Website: crate-barrel
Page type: cart
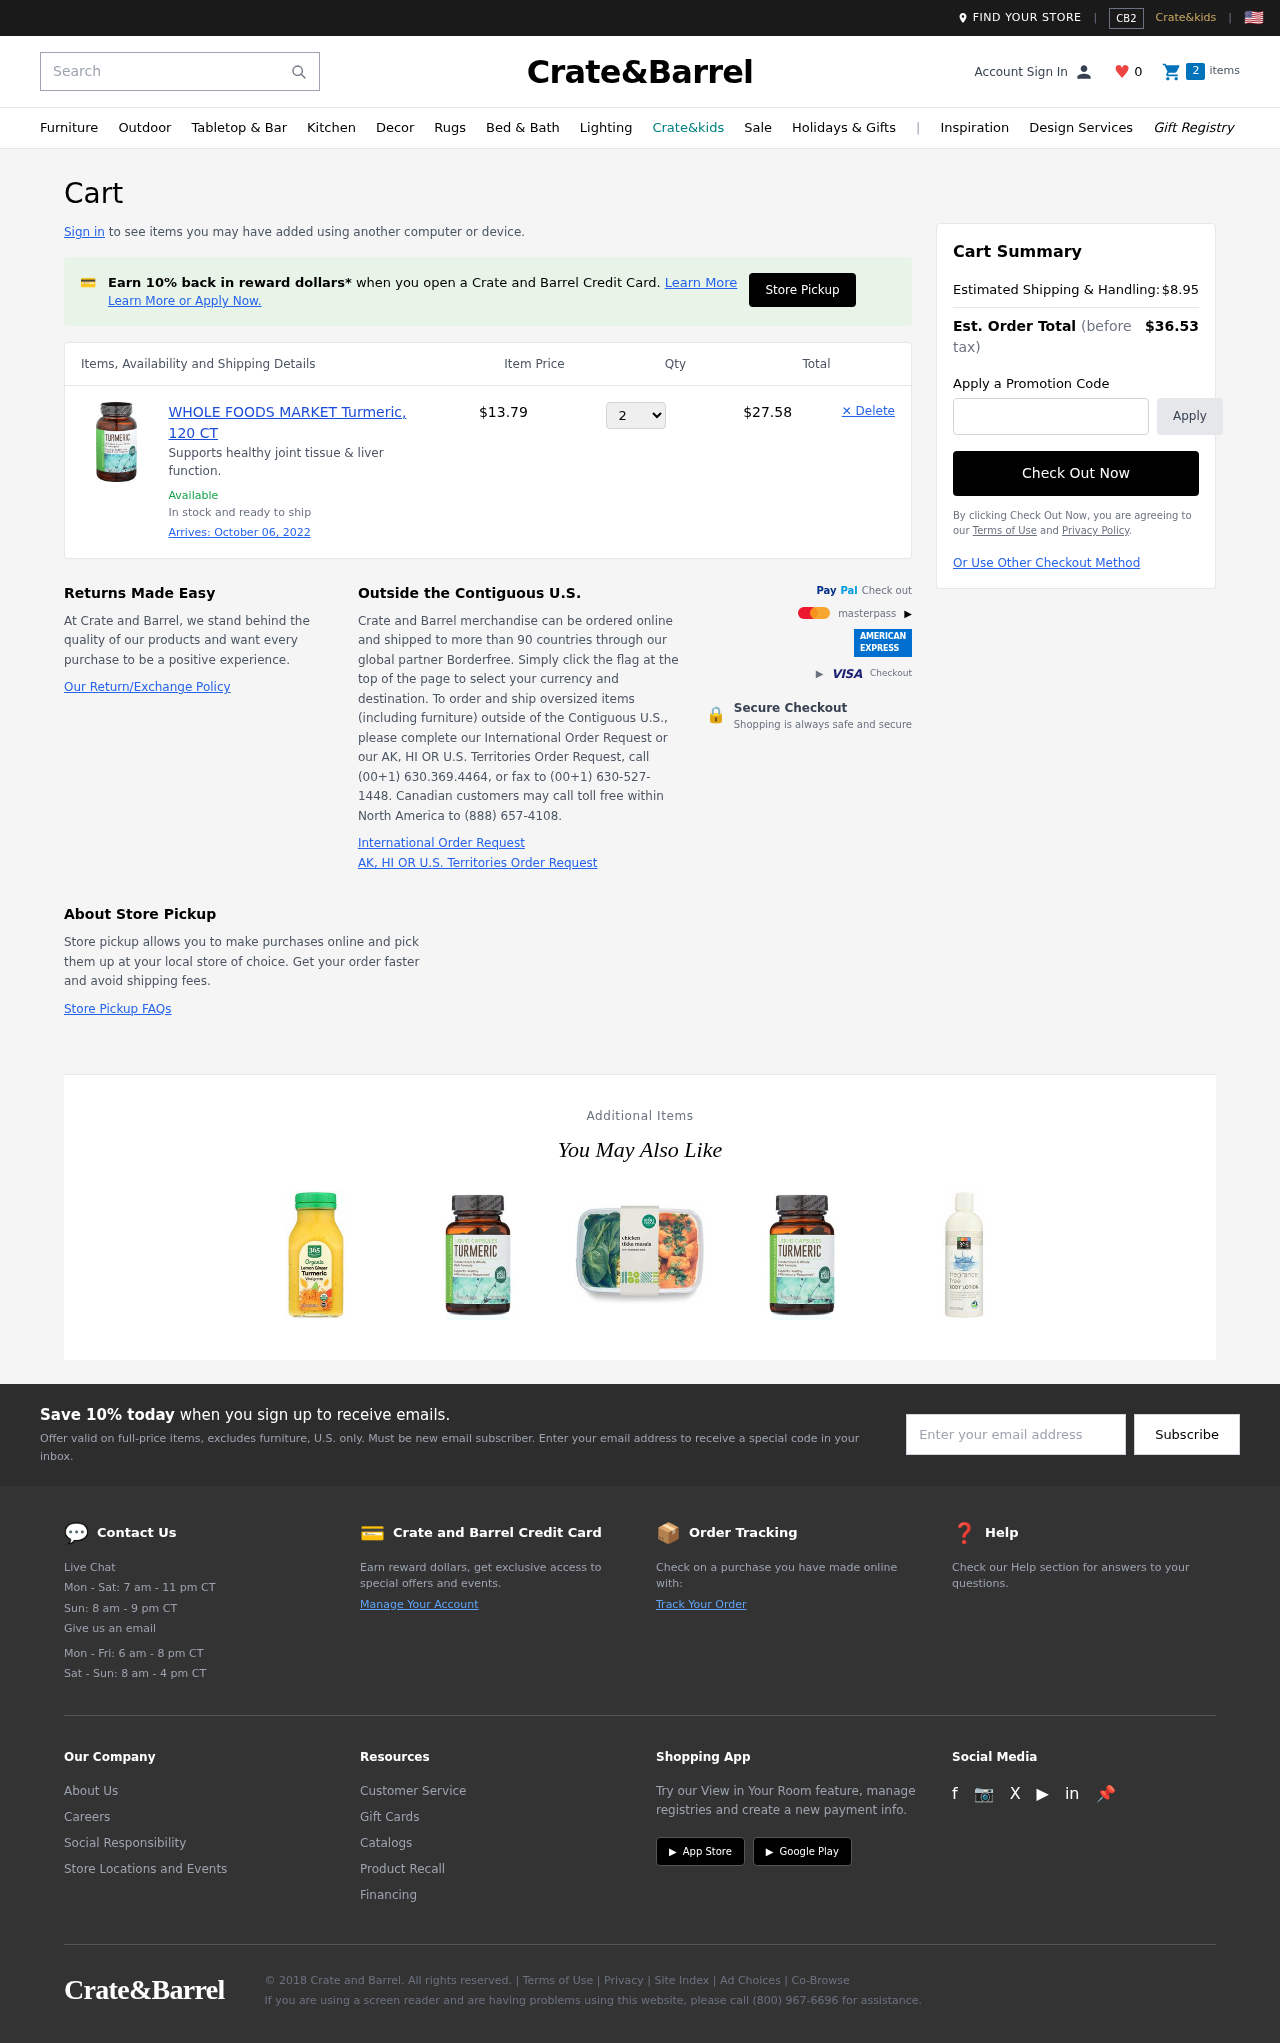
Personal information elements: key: PII_PROMO_CODE
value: SAVE67
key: PII_EMAIL
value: jonathan.wagner@gmail.com
Product elements: key: PRODUCT1_DESC
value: Supports healthy joint tissue & liver function.
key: PRODUCT1_NAME
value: WHOLE FOODS MARKET Turmeric, 120 CT
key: PRODUCT1_PRICE
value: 13.79
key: PRODUCT1_QUANTITY
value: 2
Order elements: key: ORDER_DELIVERY_DATE
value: October 06, 2022
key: ORDER_SUBTOTAL
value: $27.58
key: ORDER_SHIPPING_COST
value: $8.95
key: ORDER_TOTAL
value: $36.53